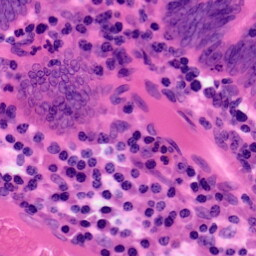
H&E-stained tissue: Colon